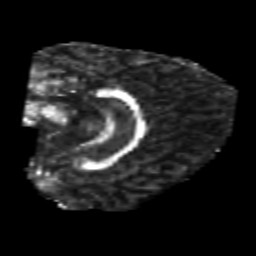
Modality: FA
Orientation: sagittal
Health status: healthy
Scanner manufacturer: philips
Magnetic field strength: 3 T
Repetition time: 6.964 s
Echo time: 0.092 s